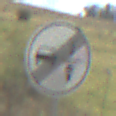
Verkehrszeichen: EndeVerbotUeberholenEinspurigeFahrzeuge
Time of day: Midday
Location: Outdoor (Nature)
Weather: PartlyCloudy
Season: Autumn
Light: Natural